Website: walmart
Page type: payment
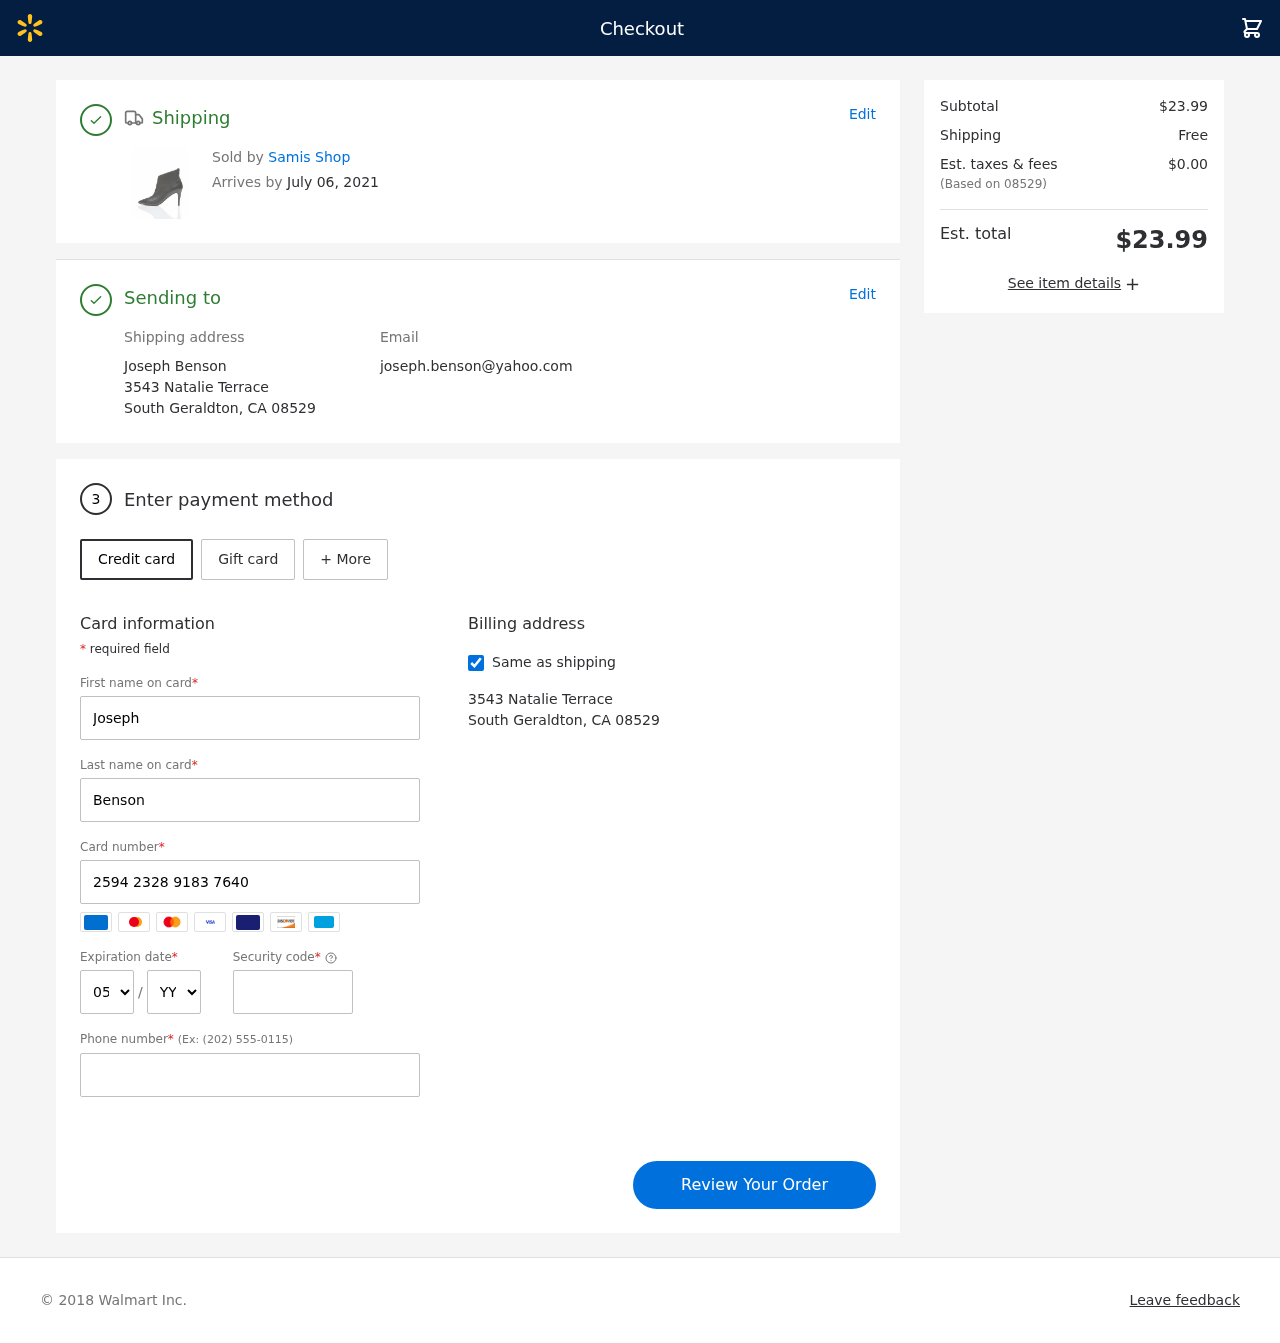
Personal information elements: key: PII_CARD_CVV
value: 484
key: PII_CARD_EXPIRY_MONTH
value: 05
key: PII_CARD_EXPIRY_YEAR
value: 29
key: PII_CARD_NUMBER
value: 2594 2328 9183 7640
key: PII_CITY_STATE_ZIP
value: South Geraldton, CA 08529
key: PII_EMAIL
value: joseph.benson@yahoo.com
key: PII_FIRSTNAME
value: Joseph
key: PII_FULLNAME
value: Joseph Benson
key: PII_LASTNAME
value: Benson
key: PII_PHONE
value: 7544247927
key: PII_POSTCODE
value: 08529
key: PII_STREET
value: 3543 Natalie Terrace
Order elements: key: ORDER_DELIVERY_DATE
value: July 06, 2021
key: ORDER_SUBTOTAL
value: $23.99
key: ORDER_SHIPPING_COST
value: Free
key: ORDER_TAX
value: $0.00
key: ORDER_TOTAL
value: $23.99